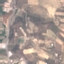
Label: PermanentCrop